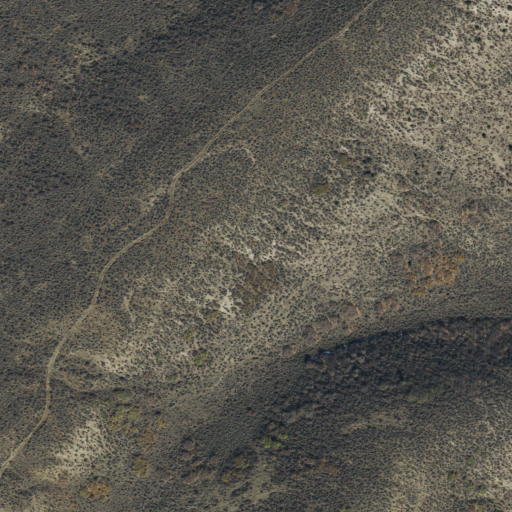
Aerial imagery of cape in Utah named Cnandler Point containing shrub, evergreen forest, and mixed forest